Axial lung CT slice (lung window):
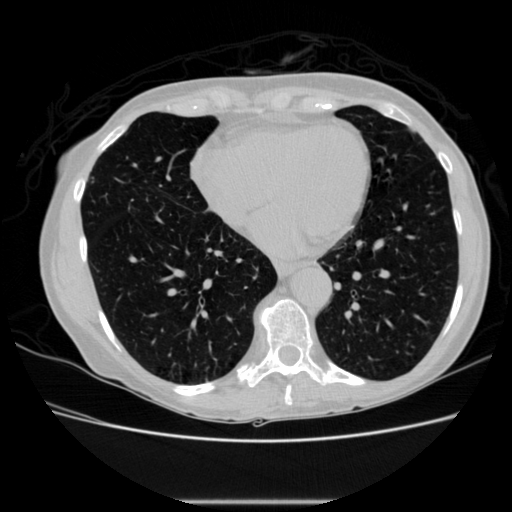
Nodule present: no